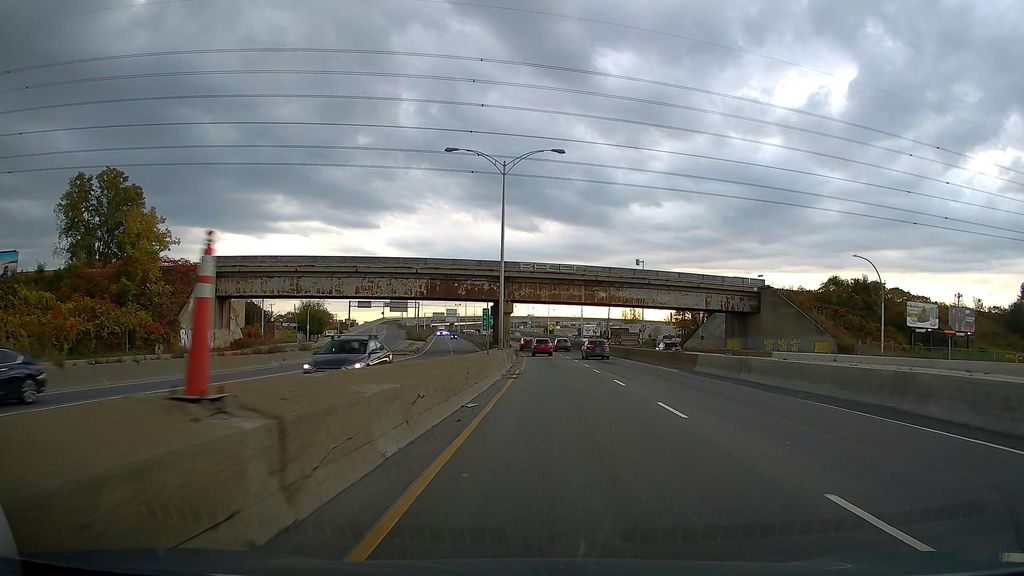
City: montreal